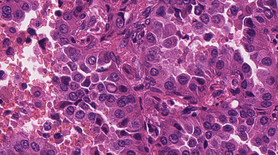
Tumor epithelial tissue: yes
Tumor-associated stroma tissue: no
Normal tissue: no